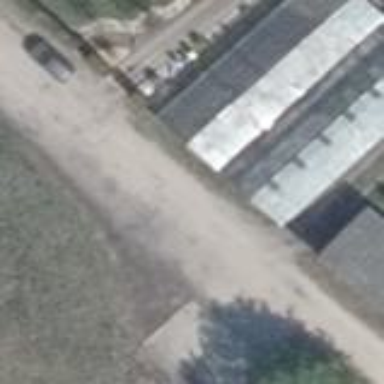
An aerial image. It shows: Greenhouse.